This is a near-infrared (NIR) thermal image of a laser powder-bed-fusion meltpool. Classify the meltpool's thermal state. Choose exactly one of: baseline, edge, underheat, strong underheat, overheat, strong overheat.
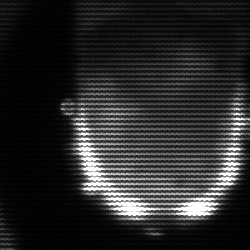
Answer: baseline